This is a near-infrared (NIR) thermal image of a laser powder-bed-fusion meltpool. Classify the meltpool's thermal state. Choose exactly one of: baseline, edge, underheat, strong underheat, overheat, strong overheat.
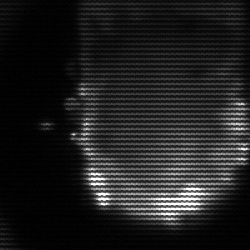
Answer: baseline